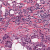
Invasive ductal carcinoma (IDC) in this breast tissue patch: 1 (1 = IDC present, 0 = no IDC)